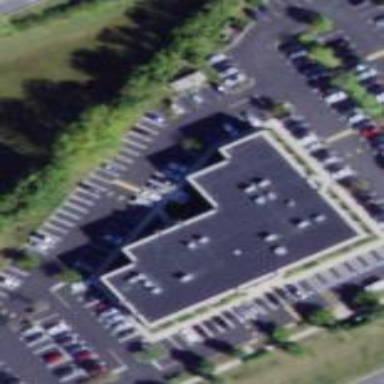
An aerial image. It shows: Building with gas shop.